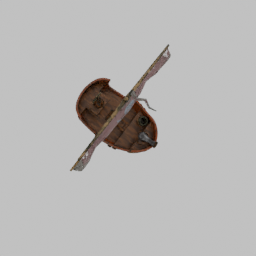
Label: mechanical